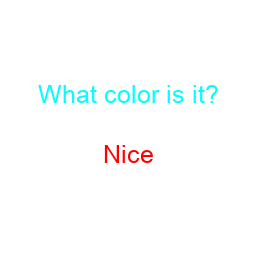
Color: red
Background color: white
Question text color: cyan